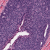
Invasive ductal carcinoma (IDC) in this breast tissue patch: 0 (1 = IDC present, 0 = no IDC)